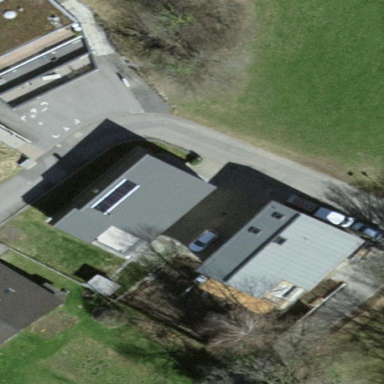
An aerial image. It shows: Building.